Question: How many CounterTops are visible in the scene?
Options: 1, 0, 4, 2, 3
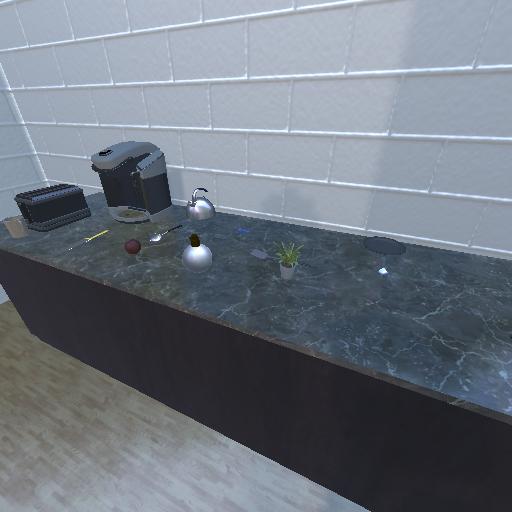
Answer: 1